Question: Given the following four-coloring problem graph, where part of the region has been pre-colored, how many coloring combinations are there for the remaining region?
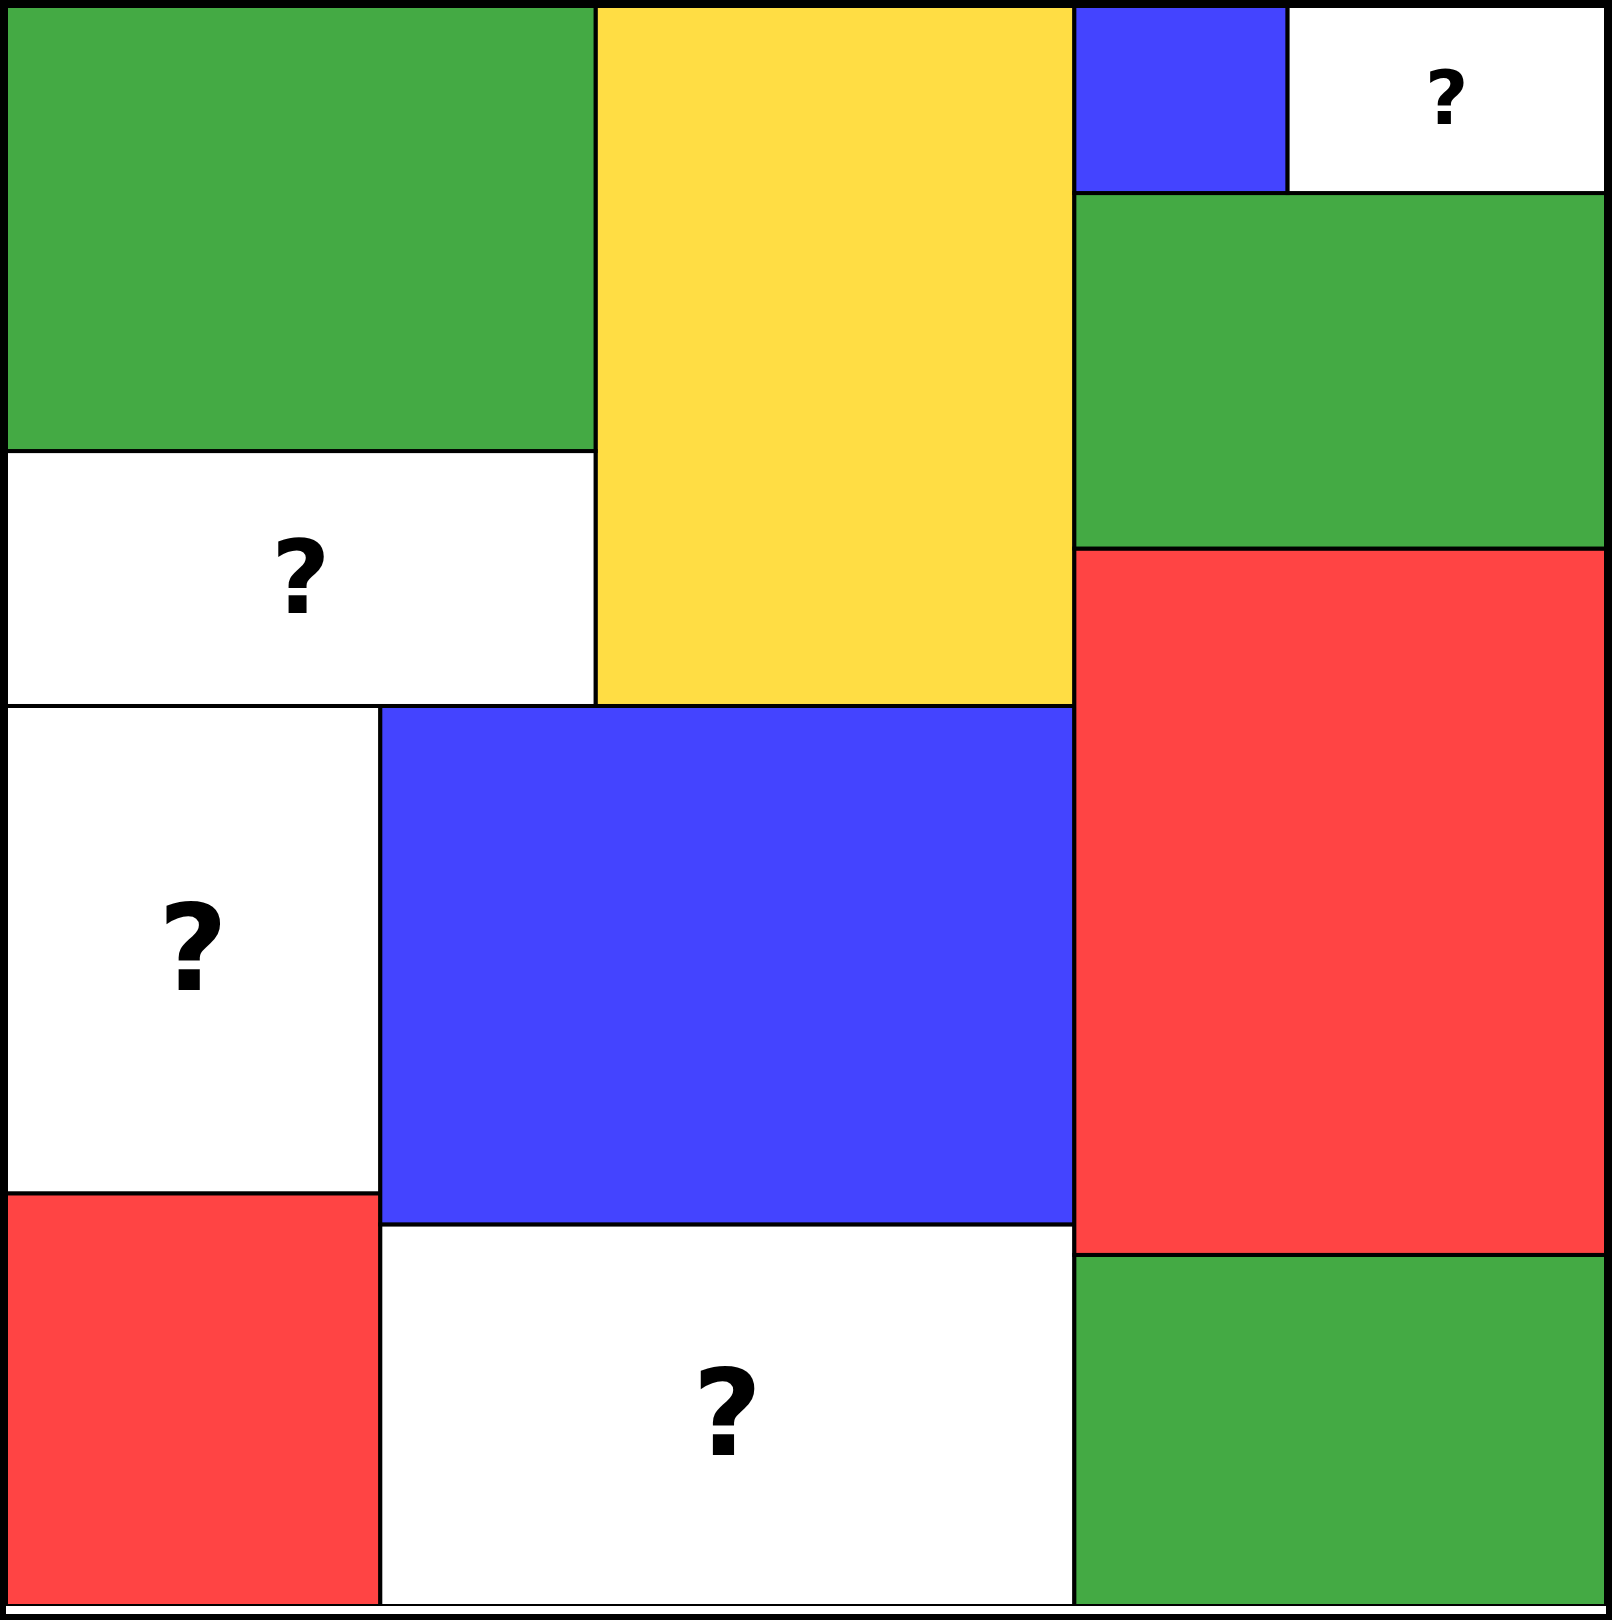
Answer: 4